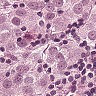
Metastatic tissue present: yes